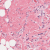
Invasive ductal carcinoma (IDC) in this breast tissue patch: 1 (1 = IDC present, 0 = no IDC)